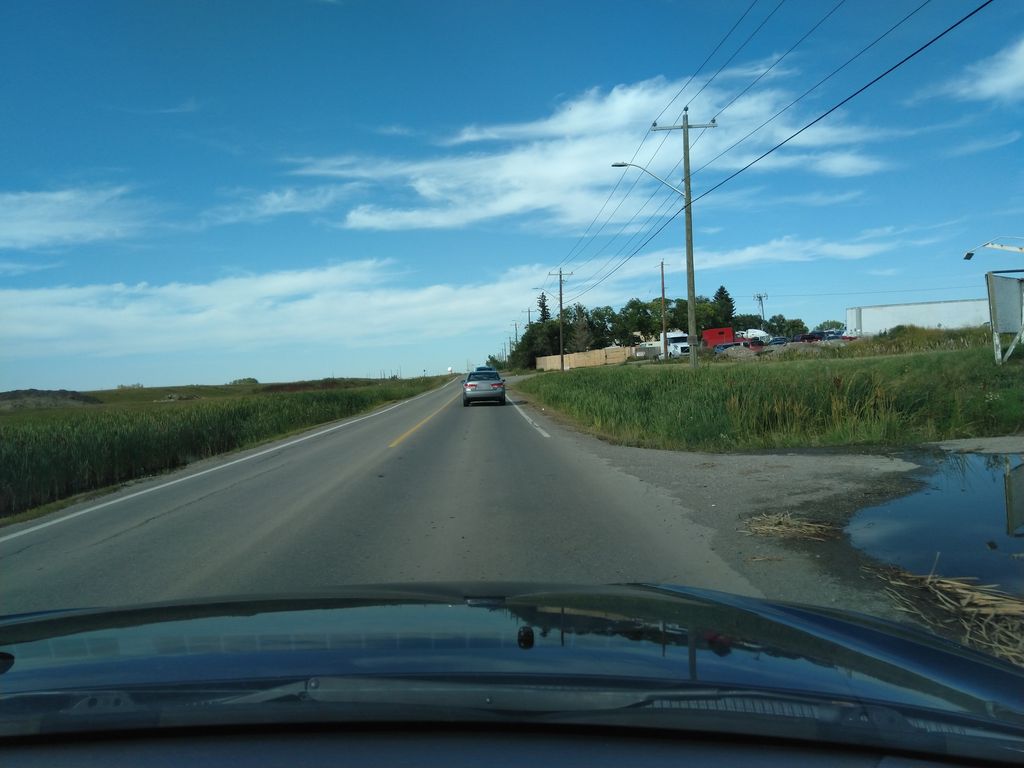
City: calgary